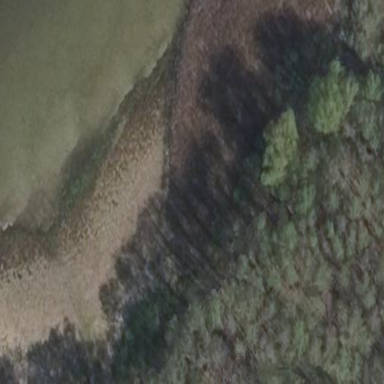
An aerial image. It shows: Reedbed wetland area.